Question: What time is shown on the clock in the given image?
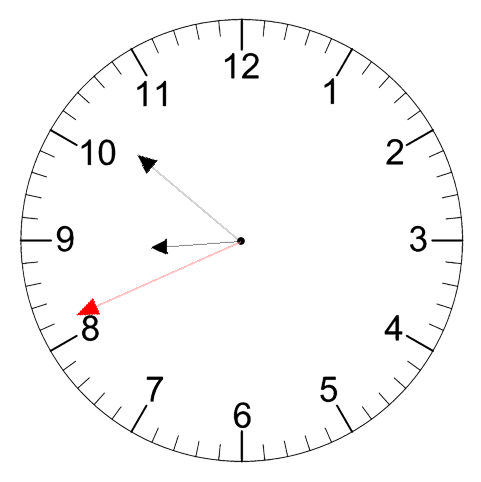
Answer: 08:51:41